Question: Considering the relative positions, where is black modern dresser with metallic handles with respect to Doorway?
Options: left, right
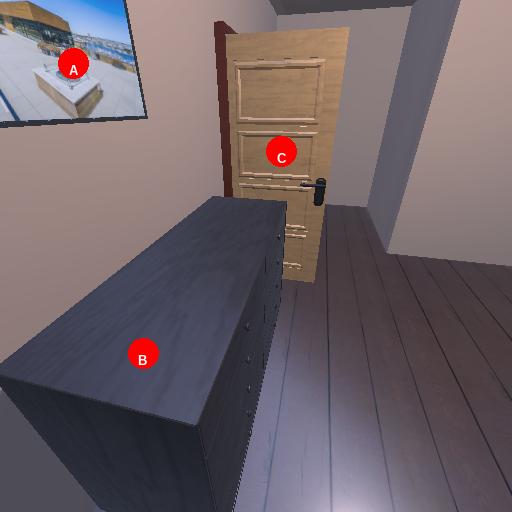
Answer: left